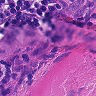
Metastatic tissue present: yes